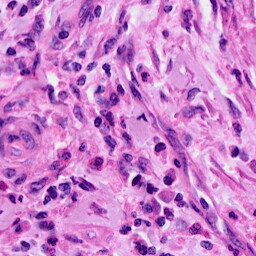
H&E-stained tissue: Cervix